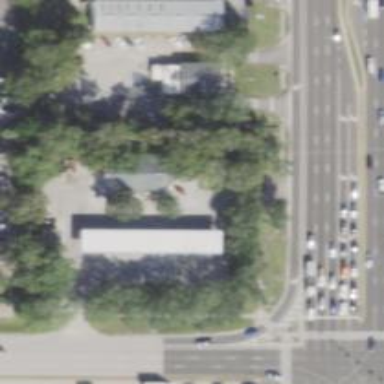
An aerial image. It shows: Convenience shop.